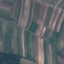
Land use / land cover class: PermanentCrop